Question: I'm trying to achieve the following using CSS: (focus on the middle part of the photo)

My first attempt was something like:
'''
<div style="background:blue;height:200px"></div>
<div style="background: linear-gradient(blue 50%, #ffffff 50%);>
<img...><img...><img...>
</div>
'''
But then I have no way to create the colored line in the middle.
(Correct me if I'm wrong?)
I assume a better way would be to create a 50% height div, and then creating a floating div for the photos.
I use bootstrap which is not great for vertical align, so I tried using this <URL>.
Any help would be very appreciated, thanks.
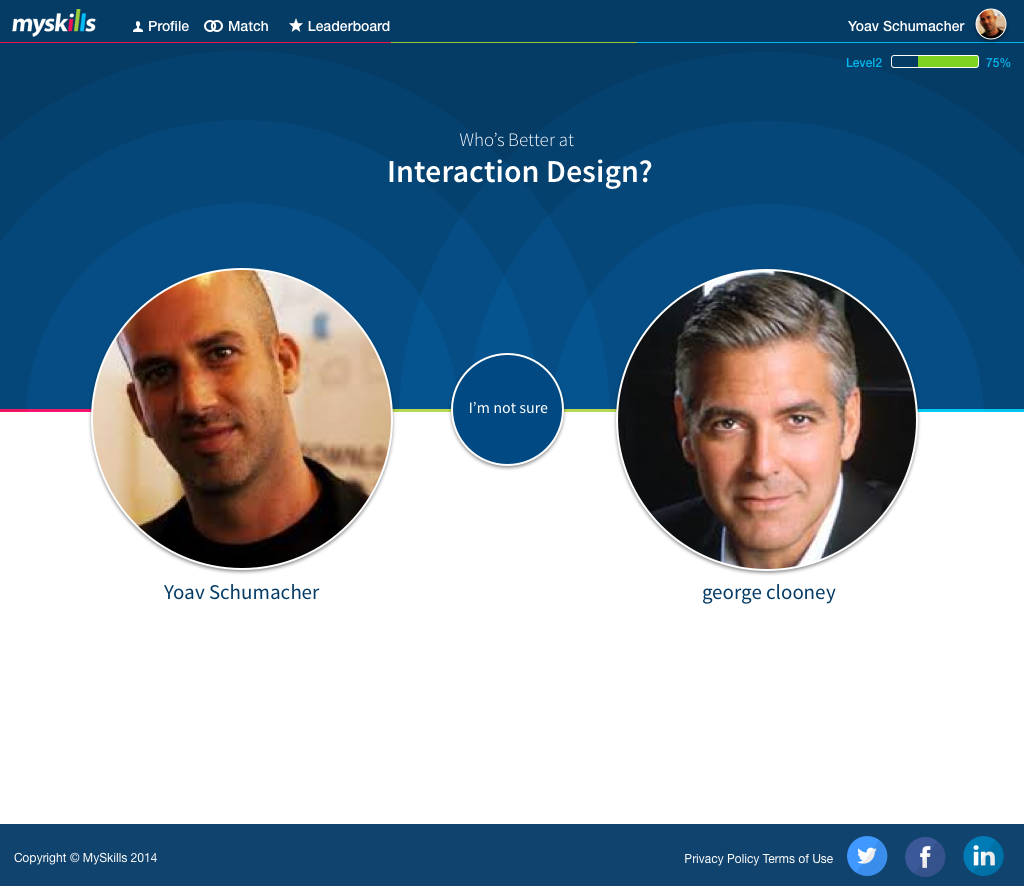
Answer: You can specify more than one background image (including gradients) for one element, e.g.'''
html, body {
height: 100%;
min-height: 350px;
margin: 0;
}
body {
background-color: #006;
background-image:
linear-gradient(to right, #f00, #ff0 25%, #0f0 50%, #0ff 75%, #00f),
linear-gradient(to top, #fff, #fff),
radial-gradient(circle closest-side at center,
rgba(255,255,255,1) 0%, rgba(255,255,255,1) 39%,
rgba(255,255,255,.7) 40%, rgba(255,255,255,.7) 59%,
rgba(255,255,255,.4) 60%, rgba(255,255,255,.4) 79%,
rgba(255,255,255,.1) 80%, rgba(255,255,255,.1) 99%,
rgba(255,255,255,.0) 100%),
radial-gradient(circle closest-side at center,
rgba(255,255,255,1) 0%, rgba(255,255,255,1) 39%,
rgba(255,255,255,.7) 40%, rgba(255,255,255,.7) 59%,
rgba(255,255,255,.4) 60%, rgba(255,255,255,.4) 79%,
rgba(255,255,255,.1) 80%, rgba(255,255,255,.1) 99%,
rgba(255,255,255,.0) 100%);
background-size: 100% 4px, 100% 50%, 62.5% auto, 62.5% auto;
background-repeat: no-repeat;
background-position: 50% 50%, 50% 100%, 0 50%, 100% 50%;
}
'''